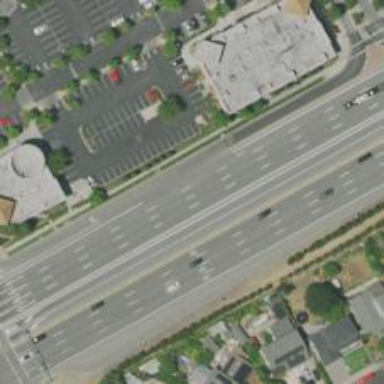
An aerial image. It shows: This image shows trunk highway that functions as expressway.